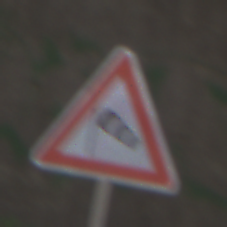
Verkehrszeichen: SeitenwindVonLinks
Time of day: MorningAfternoon
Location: Outdoor (Suburban)
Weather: PartlyCloudy
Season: NotSpecified
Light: Natural